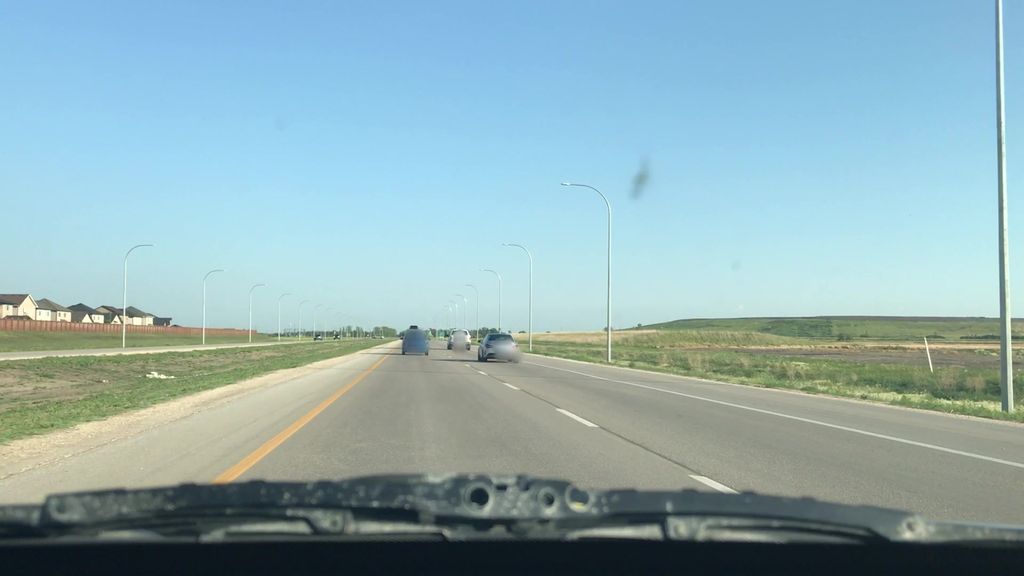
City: winnipeg